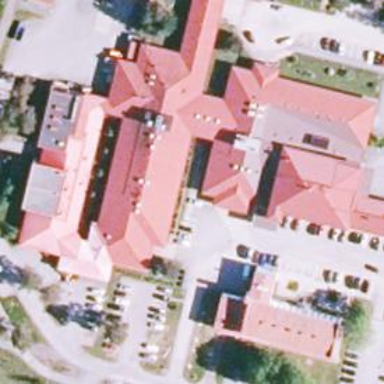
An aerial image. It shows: Hospital providing healthcare services.